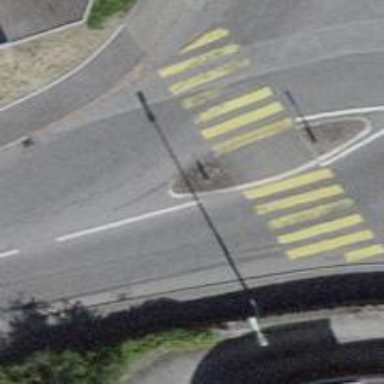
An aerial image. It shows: Uncontrolled zebra crossing with central island.